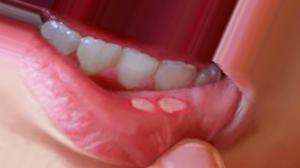
Condition: Mouth Ulcer